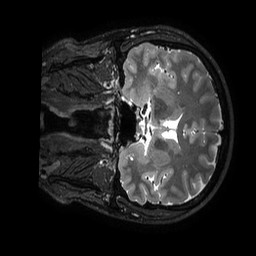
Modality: T2w
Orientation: coronal
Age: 62
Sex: male
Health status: ill
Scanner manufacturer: philips
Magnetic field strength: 3 T
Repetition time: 3.5 s
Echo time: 0.3 s